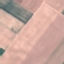
Label: AnnualCrop